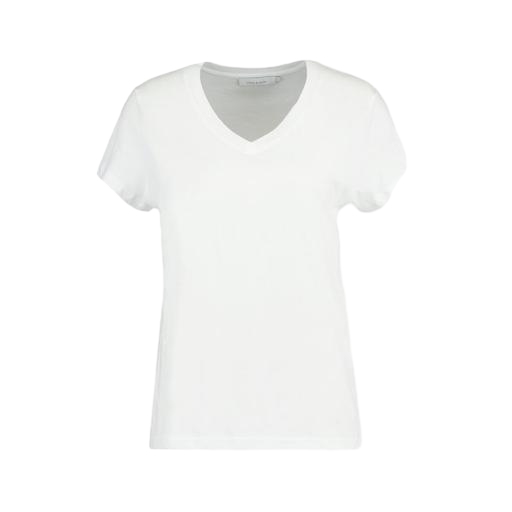
white v-neck t-shirt only macy, white pima t-shirt only macy, white slim-fit v-neck tee, white background